Sex: F
Age: 65
Scanner: Avanto
Primary tumour origin: Other
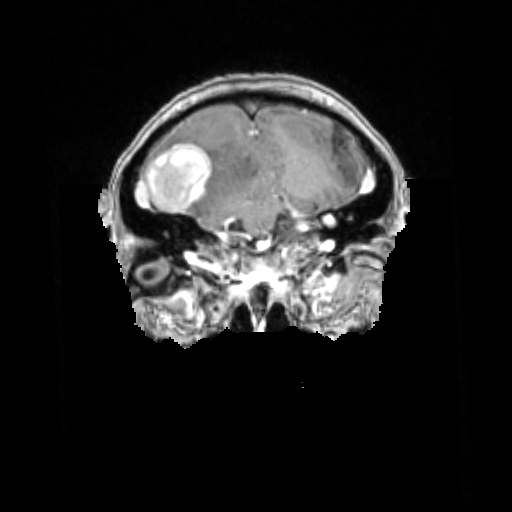
Segmented lesion volume (cc): 18.679
Number of lesion components: 4